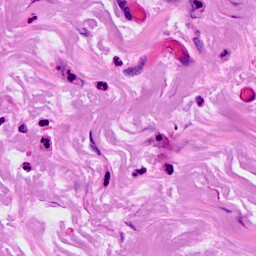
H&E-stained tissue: Breast